Question: im having problems in PHP with selecting Infomation from a database where username is equal to $myusername
I can get it to echo the username using sessions from the login page to the logged in page.
But I want to be able to select things like 'bio' and 'email' from that database and put them into variables called $bio and $email so i can echo them.
This is what the database looks like:

Any ideas?:/
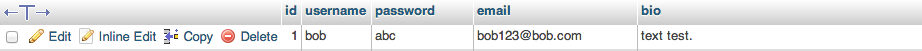
Answer: You should connect to your database and then fetch the row like this:
'''
// DATABASE INFORMATION
$server = 'localhost';
$database = 'DATABASE';
$dbuser = 'DATABASE_USERNAME';
$dbpassword = 'DATABASE_PASSWORD';
//CONNECT TO DATABASE
$connect = mysql_connect("$server", "$dbuser", "$dbpassword")
OR die(mysql_error());
mysql_select_db("$database", $connect);
//ALWAYS ESCAPE STRINGS IF YOU HAVE RECEIVED THEM FROM USERS
$safe_username = mysql_real_escape_string($X);
//FIND AND GET THE ROW
$getit = mysql_query("SELECT * FROM table_name WHERE username='$safe_username'", $connect);
$row = mysql_fetch_array($getit);
//YOUR NEEDED VALUES
$bio = $row['bio'];
$email = $row['email'];
'''
### Note 1:
Dont Use Plain Text for Passwords, Always hash the passwords with a salt
### Note 2:
I used MYSQL_QUERY for your code because i don't know PDO or Mysqli, Escaping in MYSQL is good enought but Consider Using PDO or Mysqli , as i don't know them i can't write the code with them for you